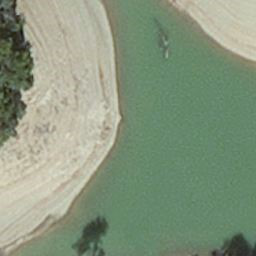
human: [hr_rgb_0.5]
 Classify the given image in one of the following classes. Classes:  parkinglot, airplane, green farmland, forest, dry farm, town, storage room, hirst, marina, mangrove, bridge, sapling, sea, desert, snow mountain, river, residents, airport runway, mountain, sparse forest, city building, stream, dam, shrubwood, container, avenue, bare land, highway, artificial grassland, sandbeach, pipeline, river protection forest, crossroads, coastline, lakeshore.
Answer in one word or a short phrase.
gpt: hirst